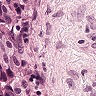
Metastatic tissue present: yes